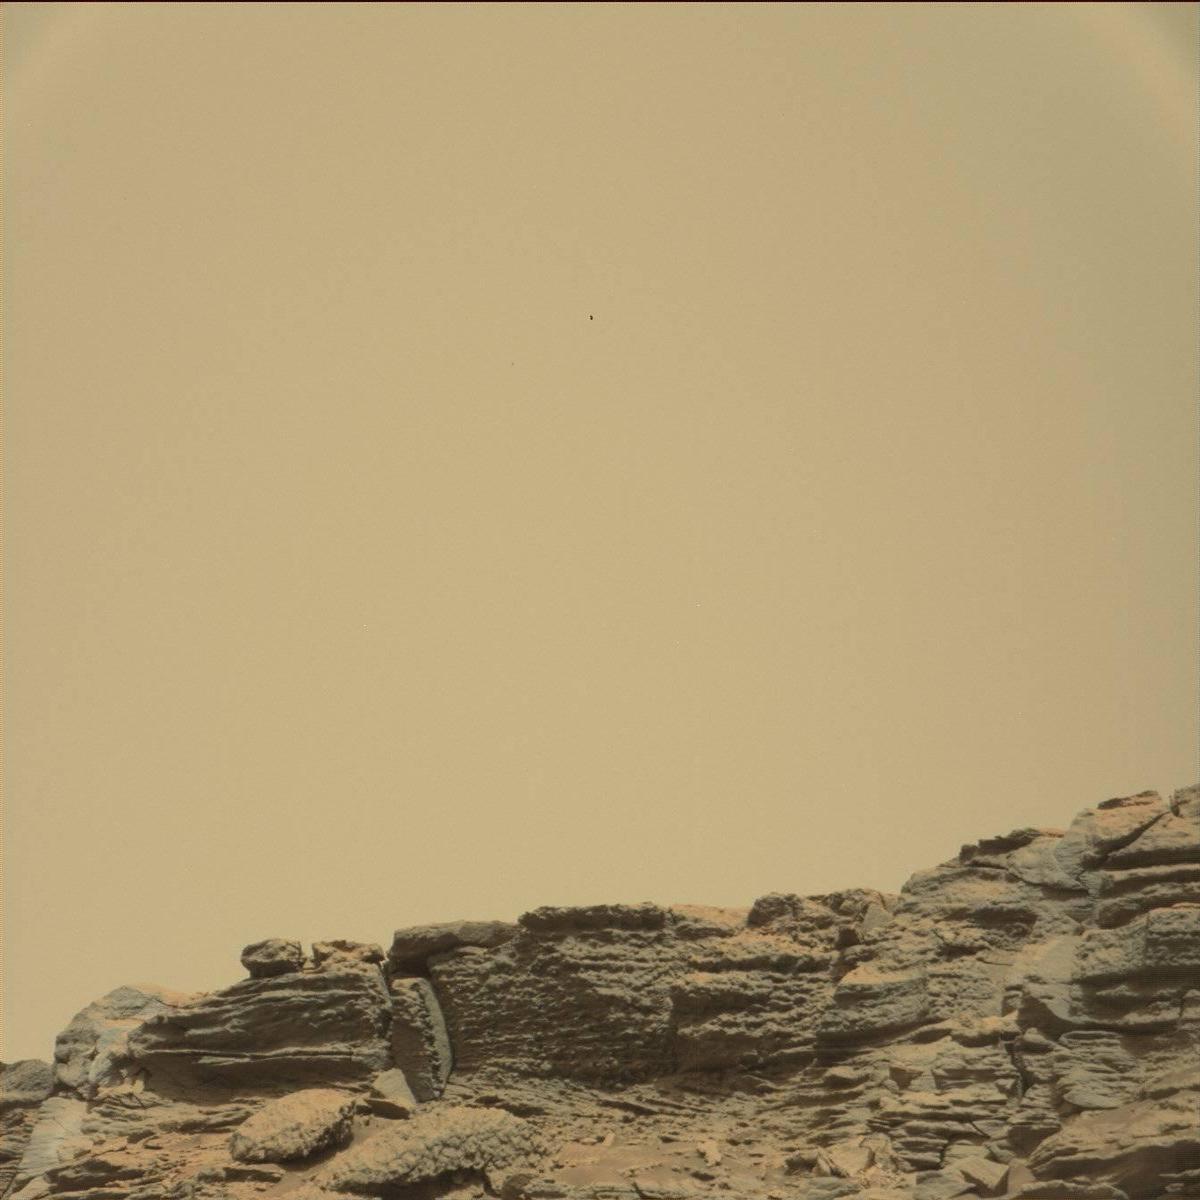
Terrain classes present: Bedrock, Rock, Sand / Soil, Sky